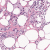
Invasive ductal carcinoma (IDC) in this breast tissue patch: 0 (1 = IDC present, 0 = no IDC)